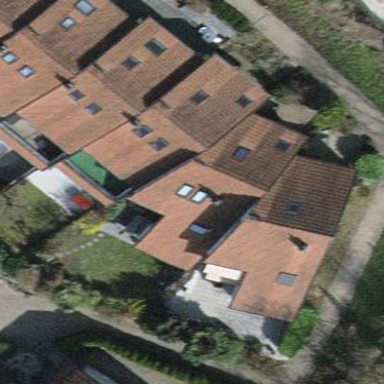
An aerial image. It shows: Simple and straightforward house.